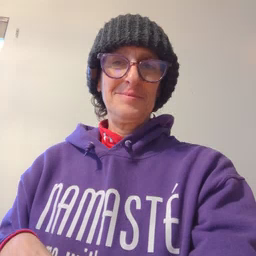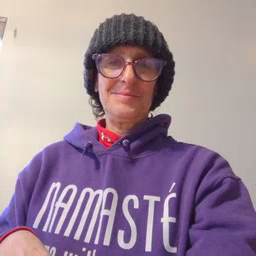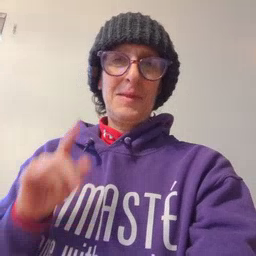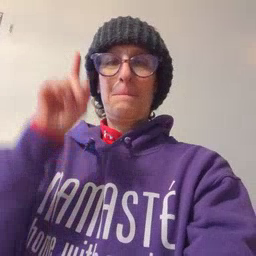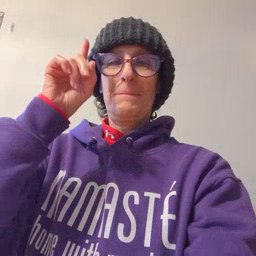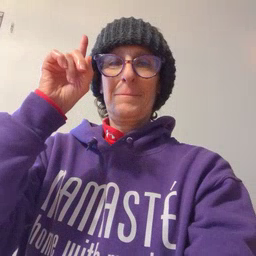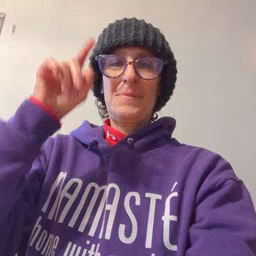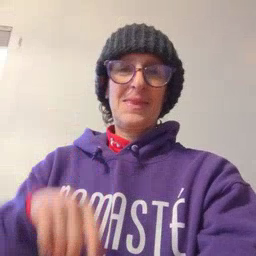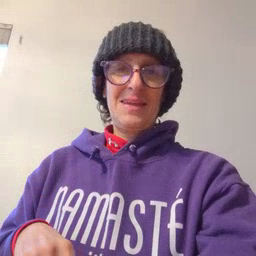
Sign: up